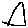
Label: triangle